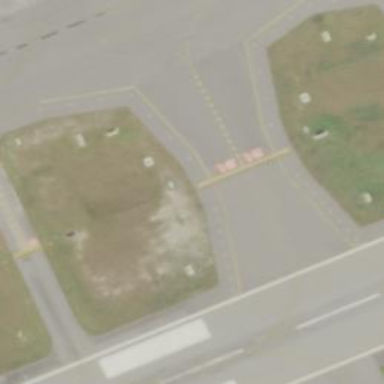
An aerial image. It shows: Image of taxiway at airport.